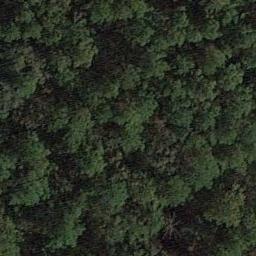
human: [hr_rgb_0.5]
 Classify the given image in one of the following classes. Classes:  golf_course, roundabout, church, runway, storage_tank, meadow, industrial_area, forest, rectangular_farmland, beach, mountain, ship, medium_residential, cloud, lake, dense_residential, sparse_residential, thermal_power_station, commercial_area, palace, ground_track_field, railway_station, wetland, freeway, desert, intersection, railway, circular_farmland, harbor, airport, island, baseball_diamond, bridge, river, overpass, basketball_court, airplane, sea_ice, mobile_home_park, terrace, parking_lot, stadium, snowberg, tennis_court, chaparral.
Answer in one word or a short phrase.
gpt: forest